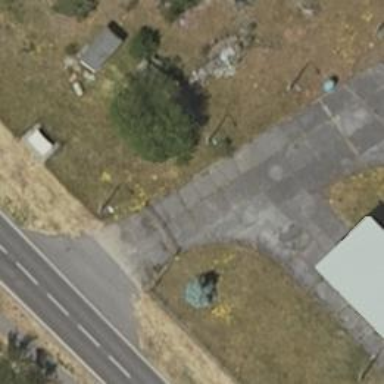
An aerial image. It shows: Concrete driveway.